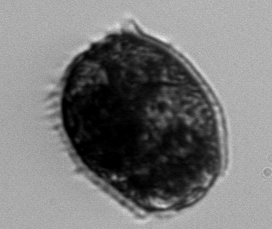
Label: Pleuronema